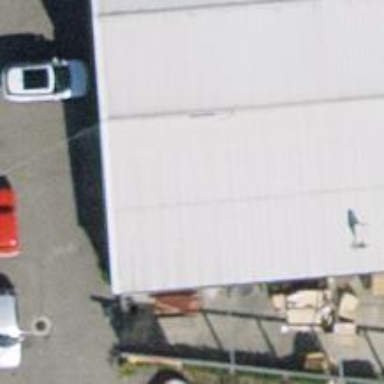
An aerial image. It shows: Restaurant.